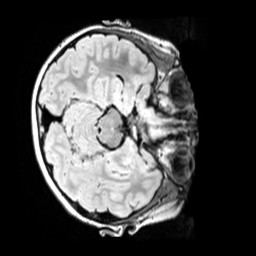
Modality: FLAIR
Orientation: axial
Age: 11
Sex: female
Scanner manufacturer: siemens
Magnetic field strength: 3 T
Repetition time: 5 s
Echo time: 0.388 s